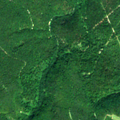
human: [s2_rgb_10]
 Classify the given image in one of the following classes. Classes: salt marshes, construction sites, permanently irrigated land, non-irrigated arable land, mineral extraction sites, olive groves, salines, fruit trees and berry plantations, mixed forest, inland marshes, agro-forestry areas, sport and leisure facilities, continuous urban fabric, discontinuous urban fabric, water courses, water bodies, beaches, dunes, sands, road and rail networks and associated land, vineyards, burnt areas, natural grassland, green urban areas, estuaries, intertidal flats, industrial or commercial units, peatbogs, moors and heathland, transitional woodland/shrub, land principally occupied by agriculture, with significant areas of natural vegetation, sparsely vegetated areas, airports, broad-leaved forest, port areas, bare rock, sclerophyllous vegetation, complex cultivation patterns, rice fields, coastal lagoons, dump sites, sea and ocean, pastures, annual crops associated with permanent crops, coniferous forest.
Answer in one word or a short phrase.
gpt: broad-leaved forest